Interaction volume radius: 5 \u00c5
Interaction volume height: 20 \u00c5
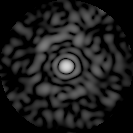
Disorder parameter: 0.8039